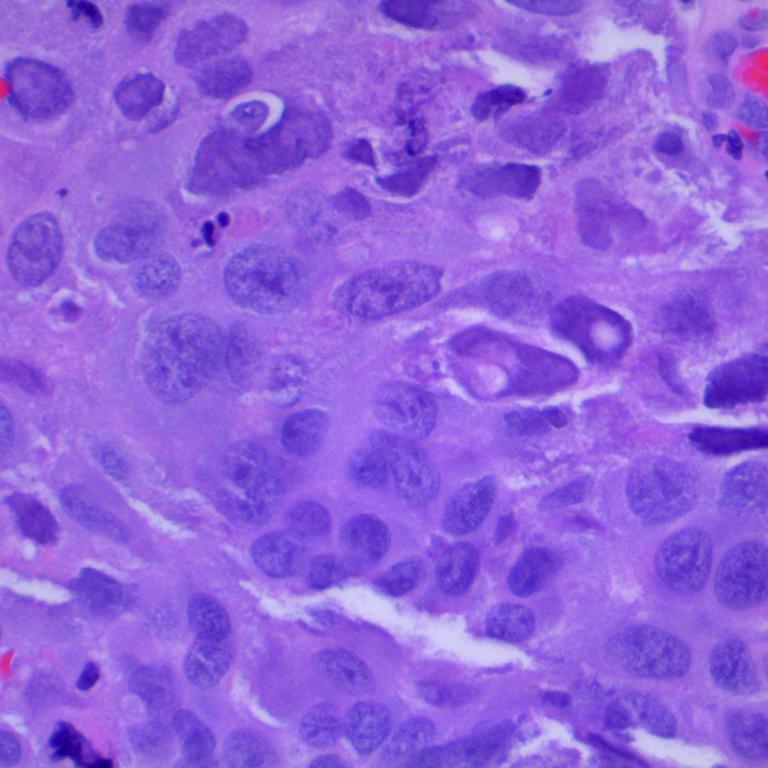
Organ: lung
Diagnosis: squamous carcinomas